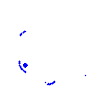
Particle: electron